Question: I just started learning AS3, I've been using Adobe Flash for a while.
I'm making a simple "Avoiding Game", but the problem is that I want the background with stars (white dots) to move, but eventually it will run in to it's end (white space).
I made a temporary solution by copy/paste:ing the bg over and over again, but it only lasts a few minutes.
Is there a way to loop the background?
or even better:
Is there a way to random generate moving stars?
I guess it's quite simple, but I'm a newbie.

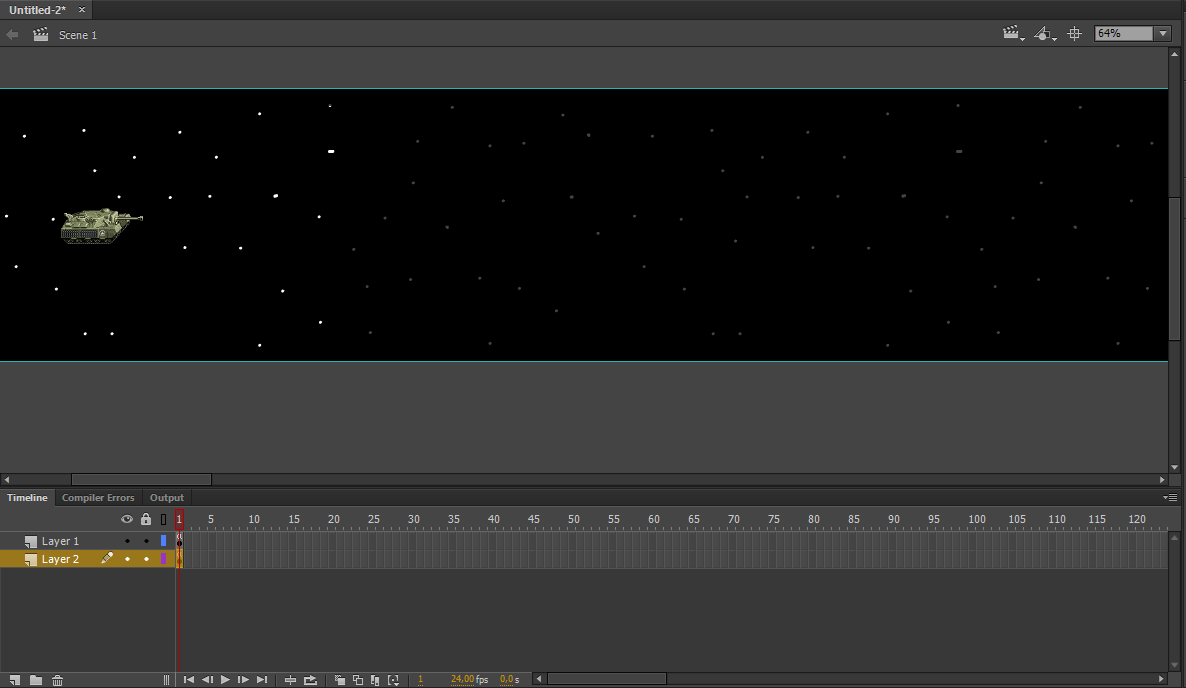
Answer: >
---
If you are familiar with the 'Timeline', I will give you simple solution.
Yes, you need to copy/past your 'background', but only once.
Stack original and copied 'background', so copied version begins at the end of original 'background'. Create animation by offsetting original 'background' on it's width, so copy version of the background will be in the same place - at start.
Now you will have infinite loop for the background, because first and last frames are equal ;)